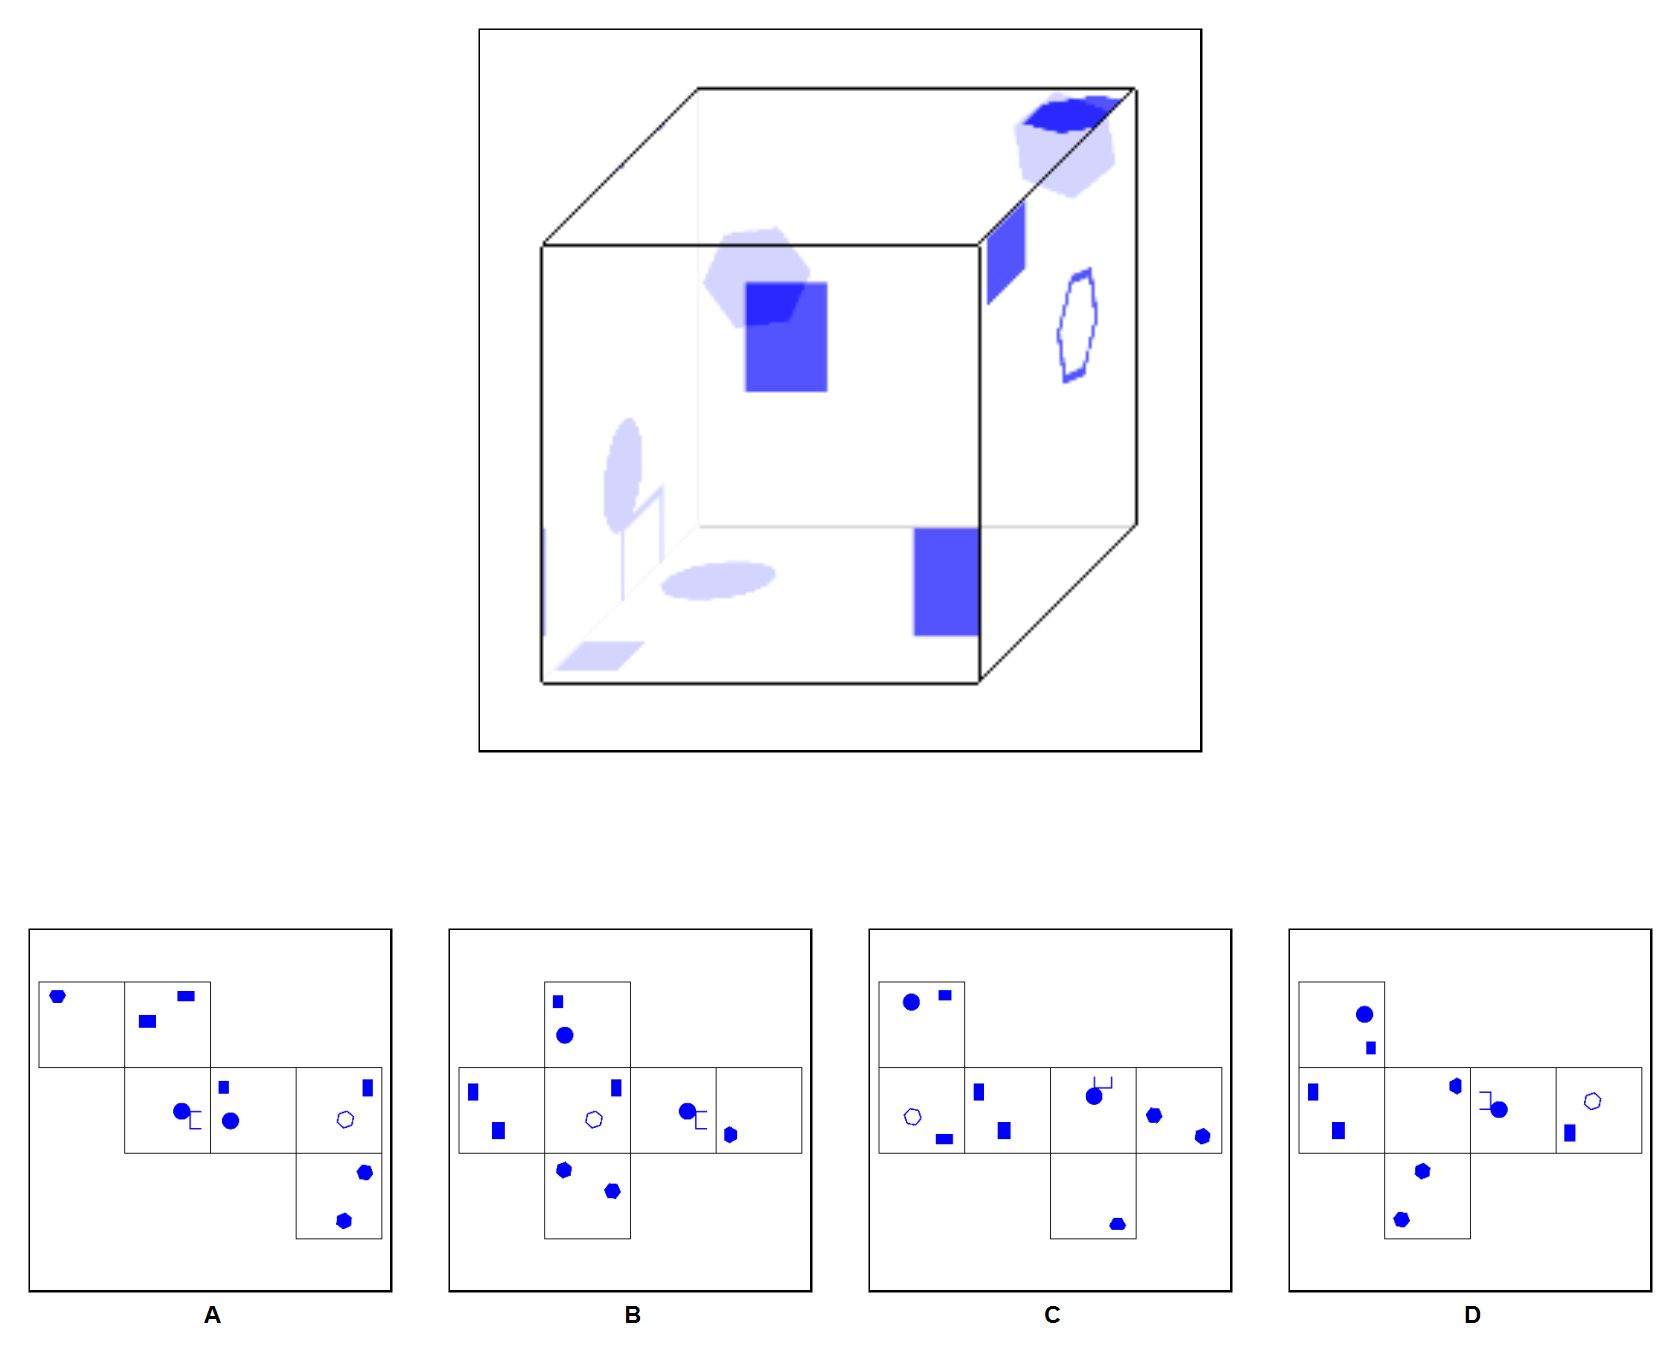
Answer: C